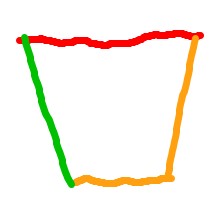
Shape: trapezoid